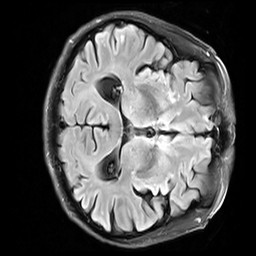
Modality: FLAIR
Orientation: axial
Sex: male
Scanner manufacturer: siemens
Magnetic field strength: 3 T
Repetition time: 10 s
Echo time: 0.09 s